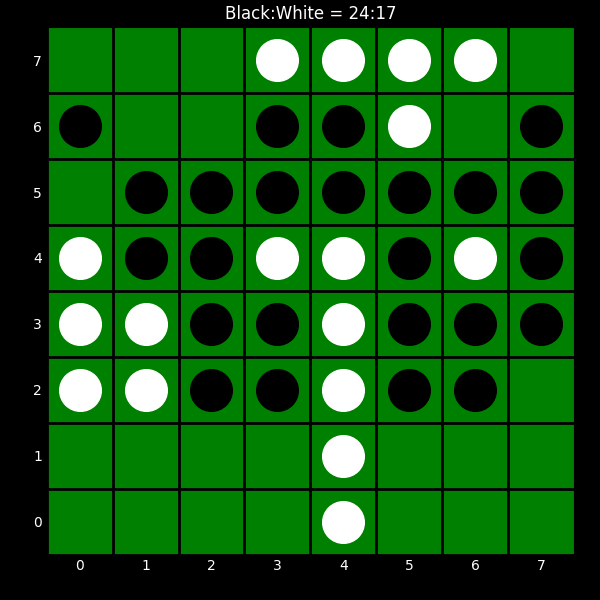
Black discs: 24
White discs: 17